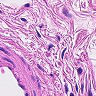
Metastatic tissue present: no